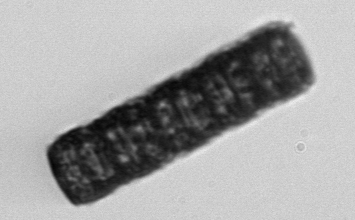
Label: Paralia_sulcata